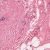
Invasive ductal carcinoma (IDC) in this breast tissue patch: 0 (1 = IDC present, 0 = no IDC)